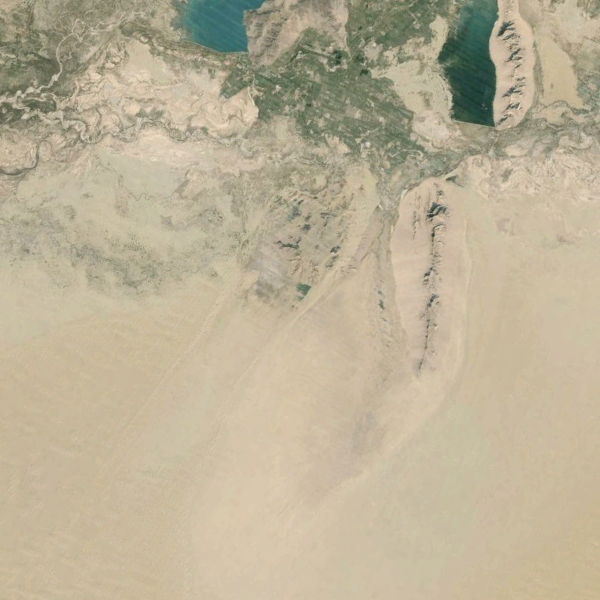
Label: Desert